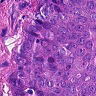
Metastatic tissue present: yes